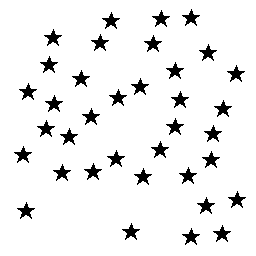
Squares: 0
Triangles: 0
Stars: 36
Total shapes: 36